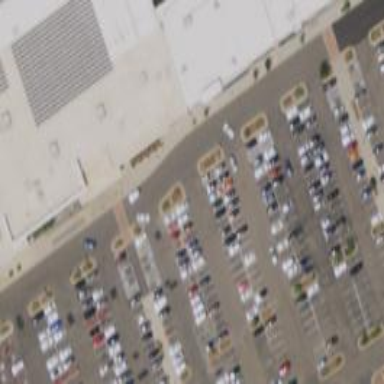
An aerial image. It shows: Parking space is available.